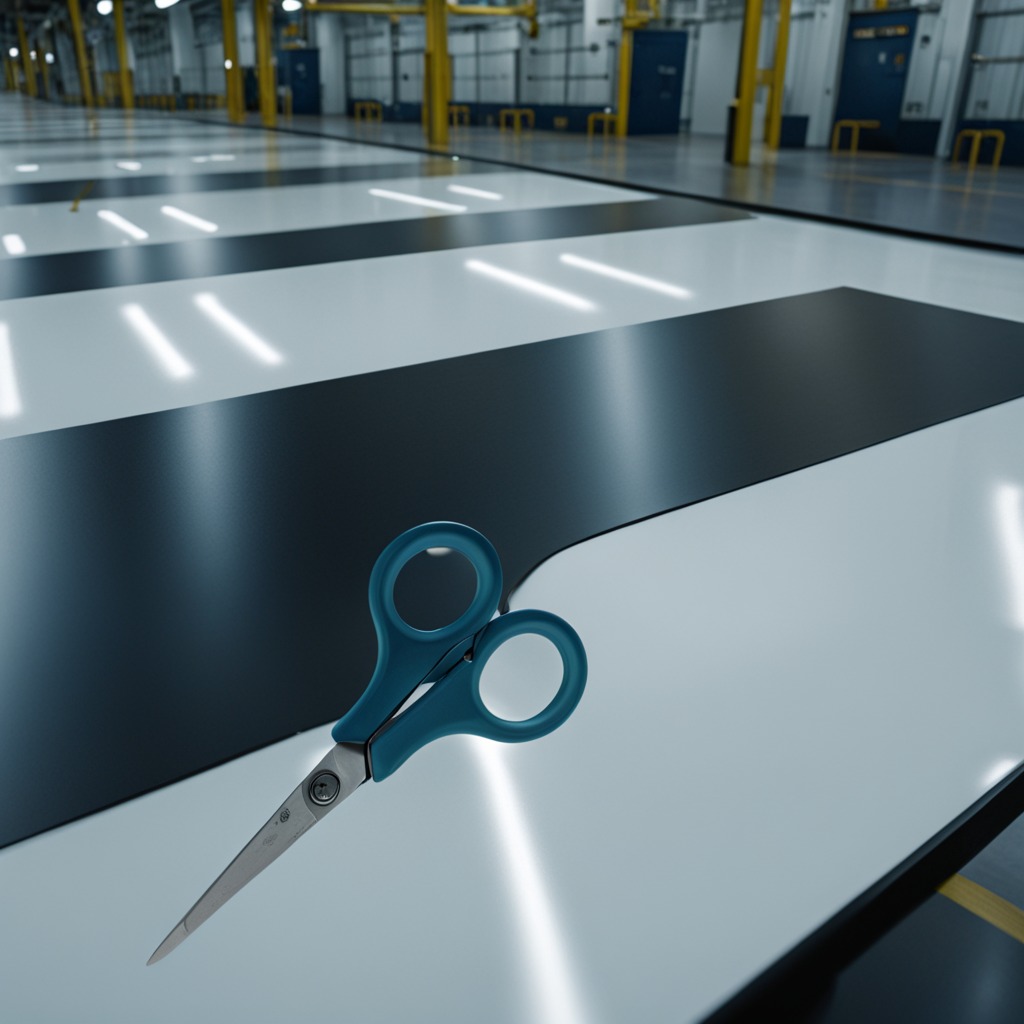
A scissor is lying on the high-gloss table.